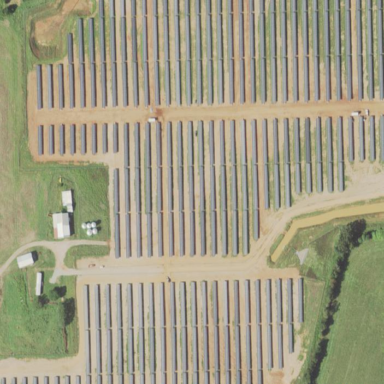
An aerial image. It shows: Solar photovoltaic panel generator.